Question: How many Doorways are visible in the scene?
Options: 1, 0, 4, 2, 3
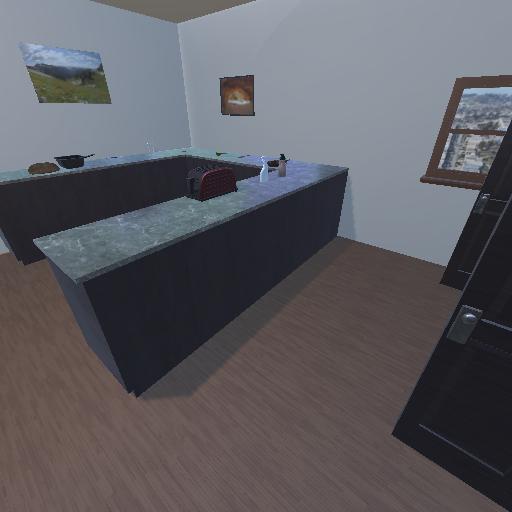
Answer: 1